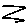
Label: zigzag